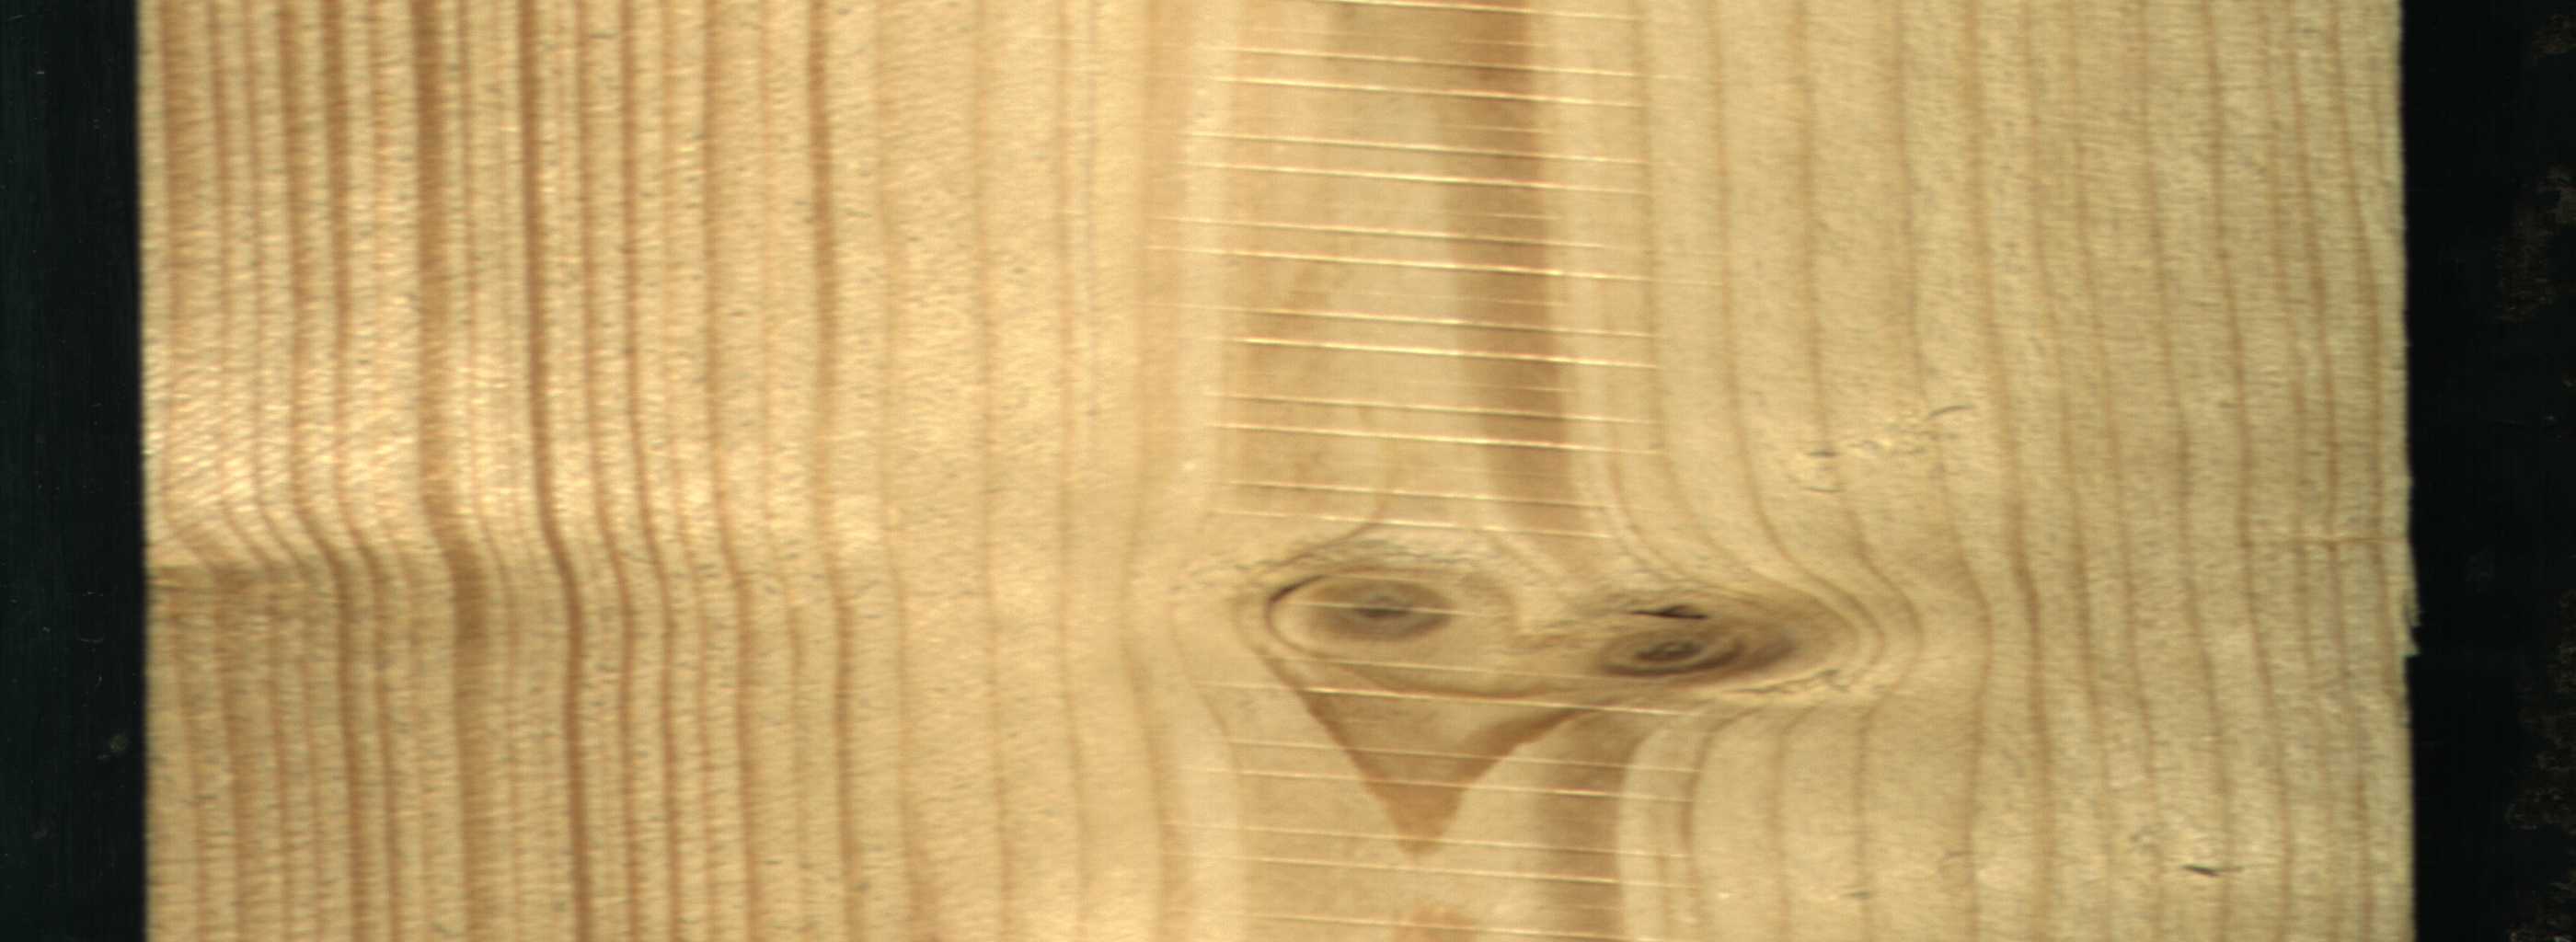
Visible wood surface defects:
Live_Knot
Live_Knot